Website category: sports
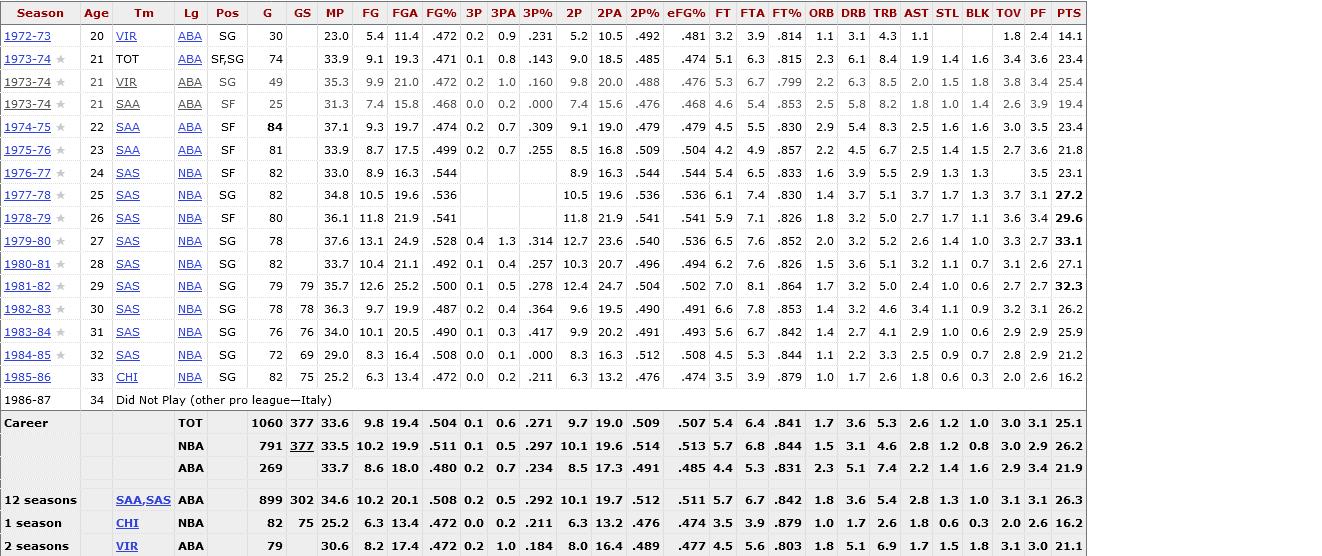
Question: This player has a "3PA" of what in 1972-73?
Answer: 0.9

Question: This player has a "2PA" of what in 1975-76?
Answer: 16.8

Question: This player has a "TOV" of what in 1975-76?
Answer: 2.7

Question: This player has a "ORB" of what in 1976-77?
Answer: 1.6

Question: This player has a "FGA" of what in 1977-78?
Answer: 19.6

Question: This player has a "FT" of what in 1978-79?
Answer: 5.9

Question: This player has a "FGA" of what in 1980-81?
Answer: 21.1

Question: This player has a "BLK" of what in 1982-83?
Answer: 0.9

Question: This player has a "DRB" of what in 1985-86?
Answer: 1.7

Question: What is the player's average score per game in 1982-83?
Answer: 26.2

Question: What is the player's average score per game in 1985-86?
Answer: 16.2

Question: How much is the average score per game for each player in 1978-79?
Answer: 29.6

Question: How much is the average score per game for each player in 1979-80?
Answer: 33.1

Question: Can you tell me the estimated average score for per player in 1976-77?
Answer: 23.1

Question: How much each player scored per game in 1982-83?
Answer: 26.2

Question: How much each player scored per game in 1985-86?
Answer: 16.2

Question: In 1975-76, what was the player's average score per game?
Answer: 21.8

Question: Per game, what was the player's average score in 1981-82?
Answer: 32.3